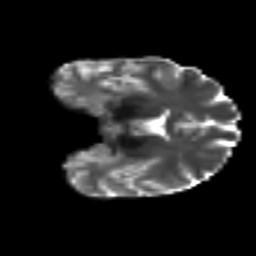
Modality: T2w
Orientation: coronal
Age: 47
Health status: ill
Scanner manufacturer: philips
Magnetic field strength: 3 T
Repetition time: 9 s
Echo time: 0.127 s